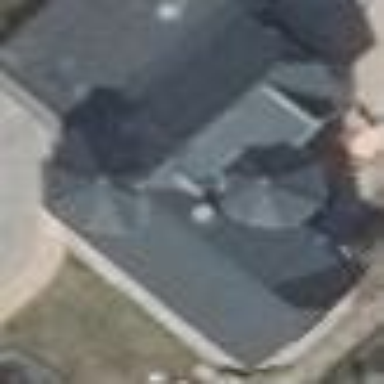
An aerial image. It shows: Detached building with half-hipped roof shape.